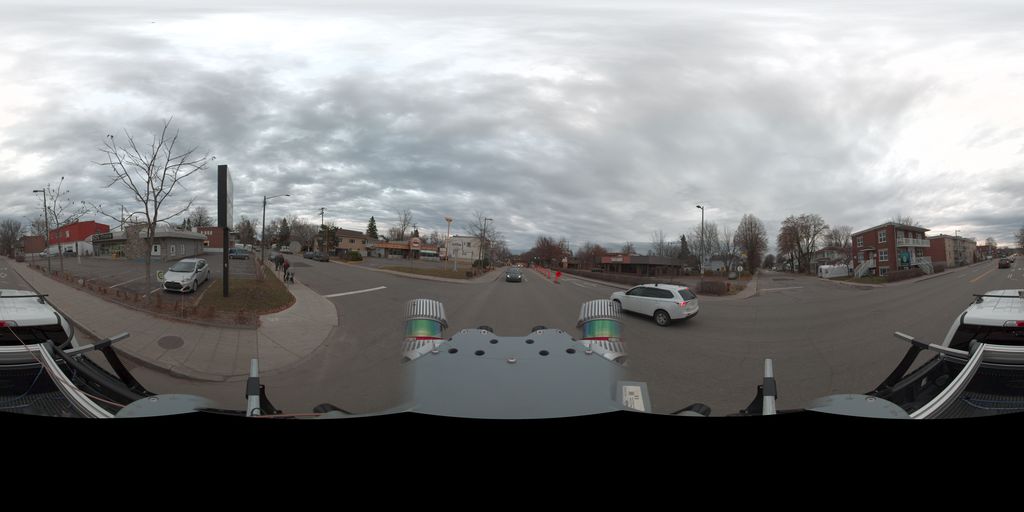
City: quebec_city